Field crop: tomato
Growth stage: 2
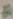
Species: solanum